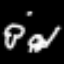
Label: mushroom